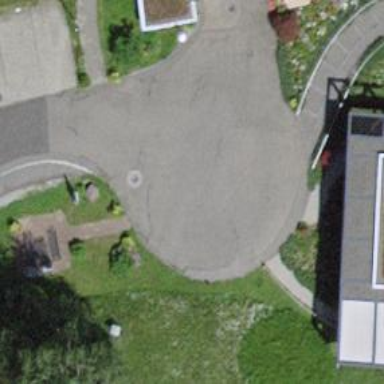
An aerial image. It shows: Turning circle on the road.